Question: i have a stimulsoft report that shows in bellow.
when my text become too long, second column will increase but other column don't.
how it possible to increase all column in row 2 ?

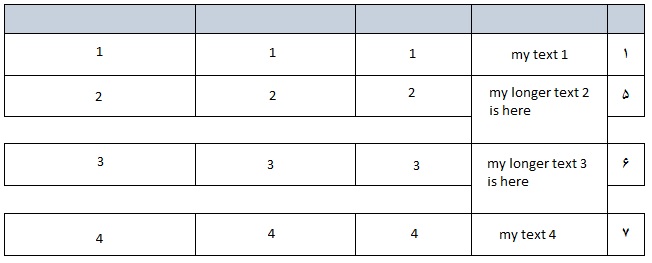
Answer: You should set the Grow To Height property of the text components to True.